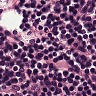
Metastatic tissue present: no